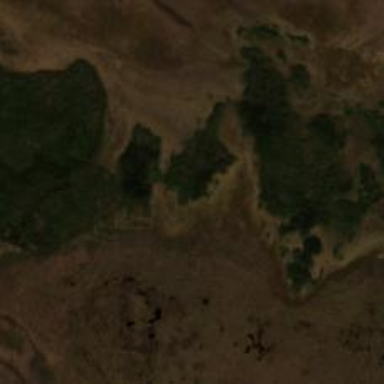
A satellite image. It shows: Bog wetland.